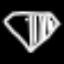
Label: diamond